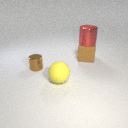
large yellow rubber sphere to the left of large brown rubber cube